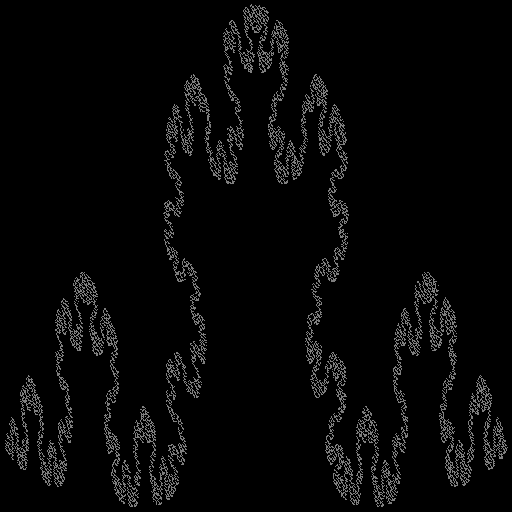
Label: koch_curve